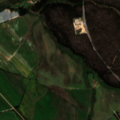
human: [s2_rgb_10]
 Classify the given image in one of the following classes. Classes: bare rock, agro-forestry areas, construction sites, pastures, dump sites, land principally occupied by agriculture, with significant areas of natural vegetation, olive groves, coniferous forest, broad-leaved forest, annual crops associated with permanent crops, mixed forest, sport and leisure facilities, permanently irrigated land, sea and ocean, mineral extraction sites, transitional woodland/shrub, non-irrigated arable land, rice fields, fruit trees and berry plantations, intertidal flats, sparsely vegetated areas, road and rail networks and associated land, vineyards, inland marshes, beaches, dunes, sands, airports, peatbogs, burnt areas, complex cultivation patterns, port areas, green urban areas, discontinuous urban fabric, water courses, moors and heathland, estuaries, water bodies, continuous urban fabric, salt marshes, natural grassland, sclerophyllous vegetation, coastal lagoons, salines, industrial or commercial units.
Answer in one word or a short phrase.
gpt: permanently irrigated land, pastures, broad-leaved forest